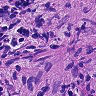
Metastatic tissue present: yes